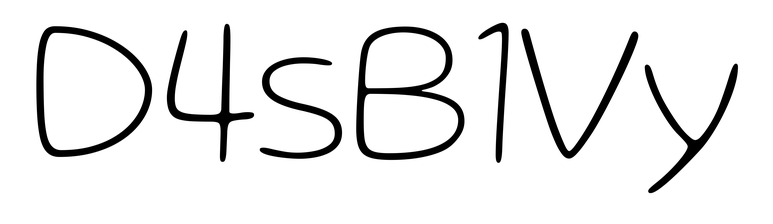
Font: Gluten_Thin